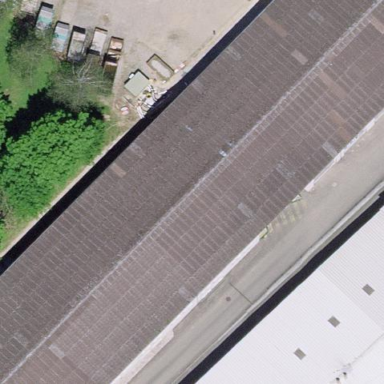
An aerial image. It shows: Industrial building.